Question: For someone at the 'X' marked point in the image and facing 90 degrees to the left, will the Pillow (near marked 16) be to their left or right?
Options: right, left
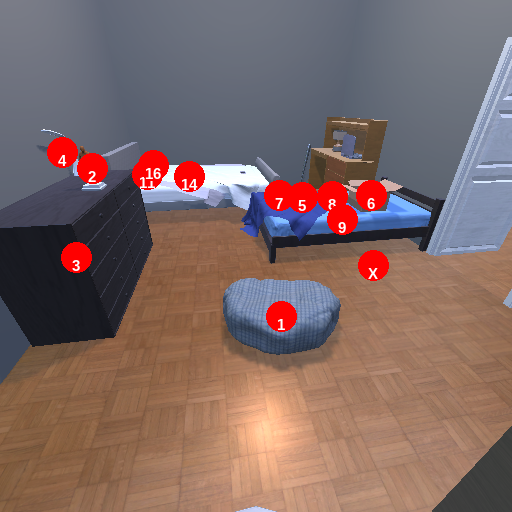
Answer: right